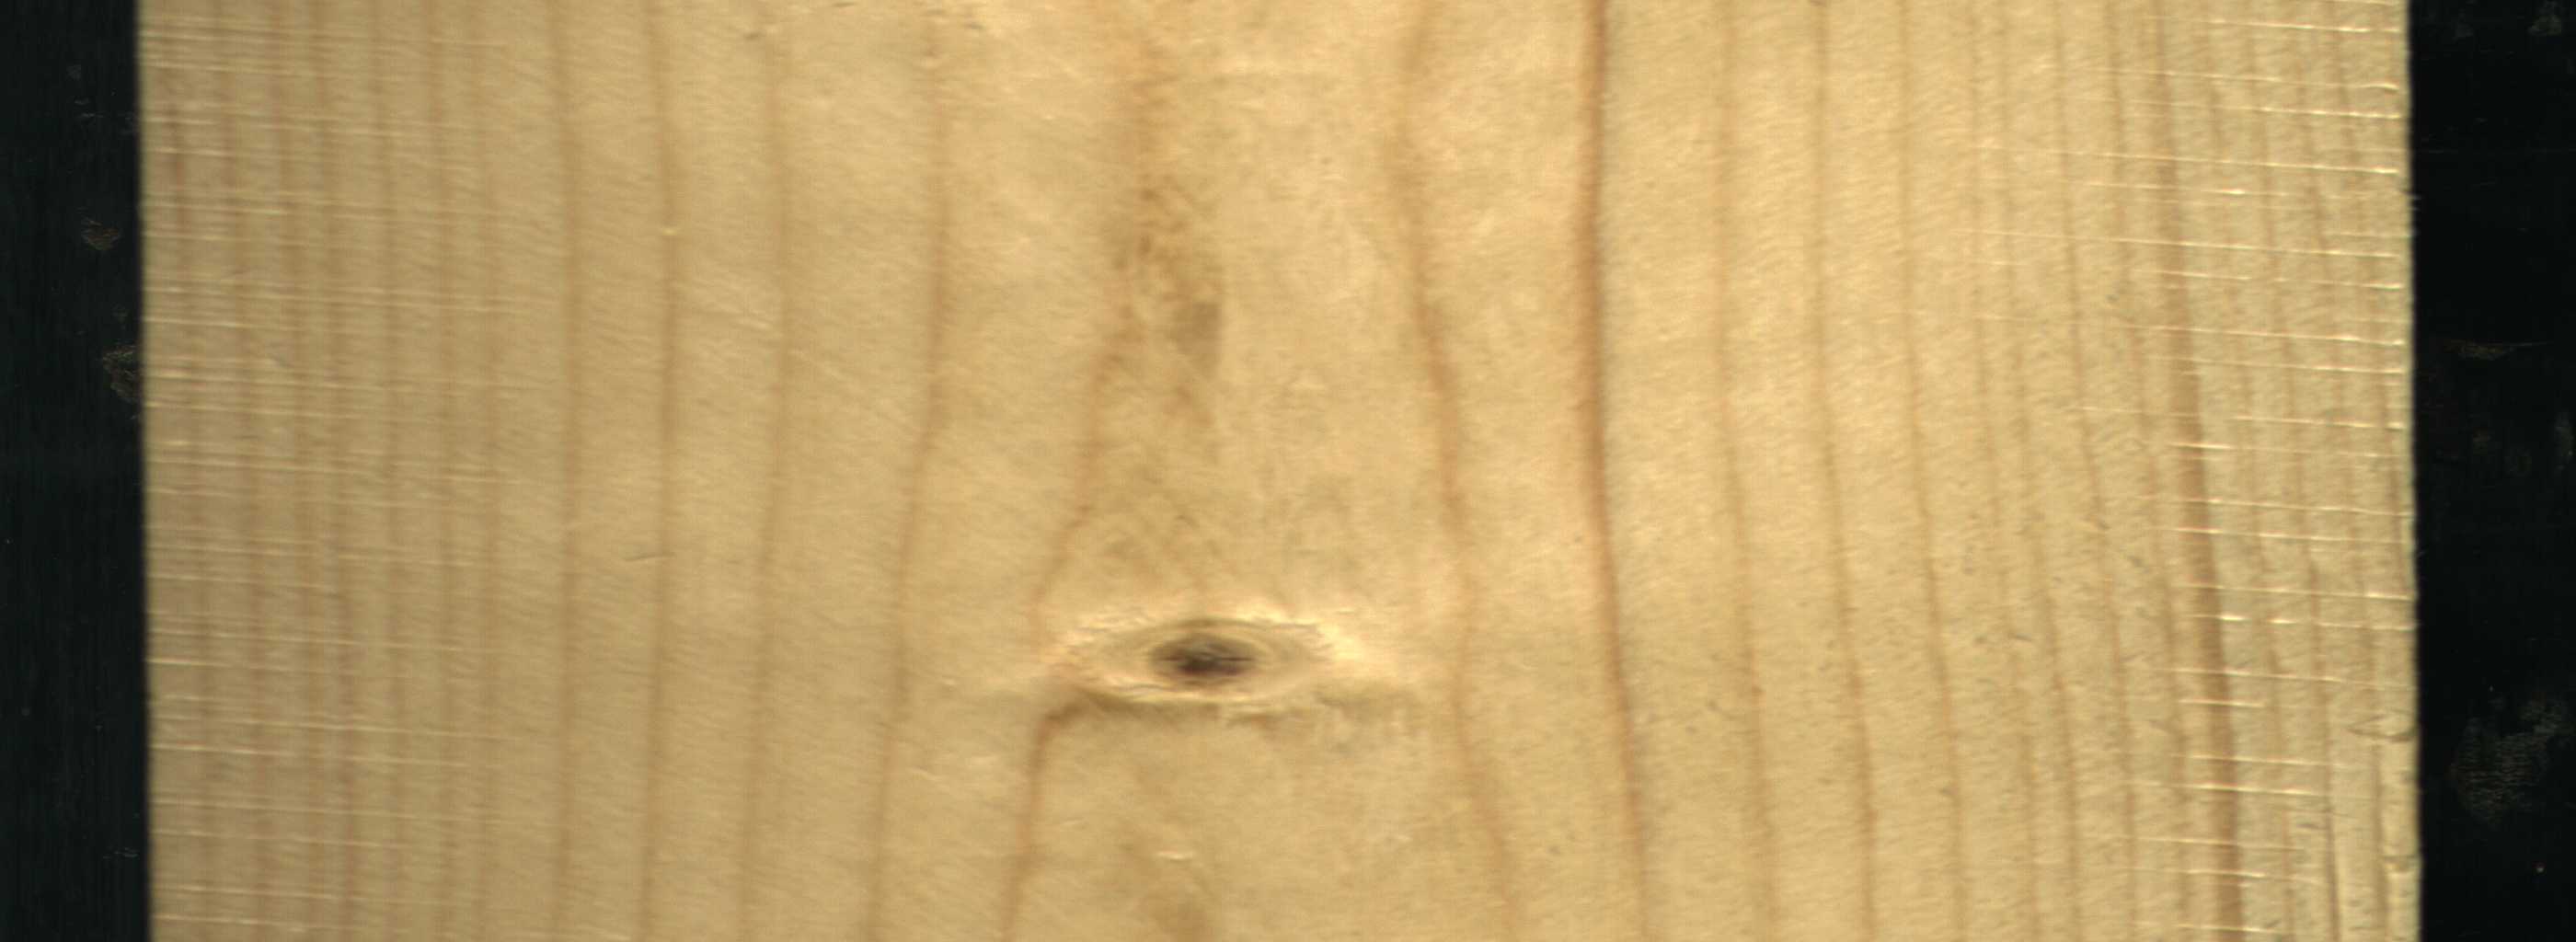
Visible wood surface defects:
Live_Knot